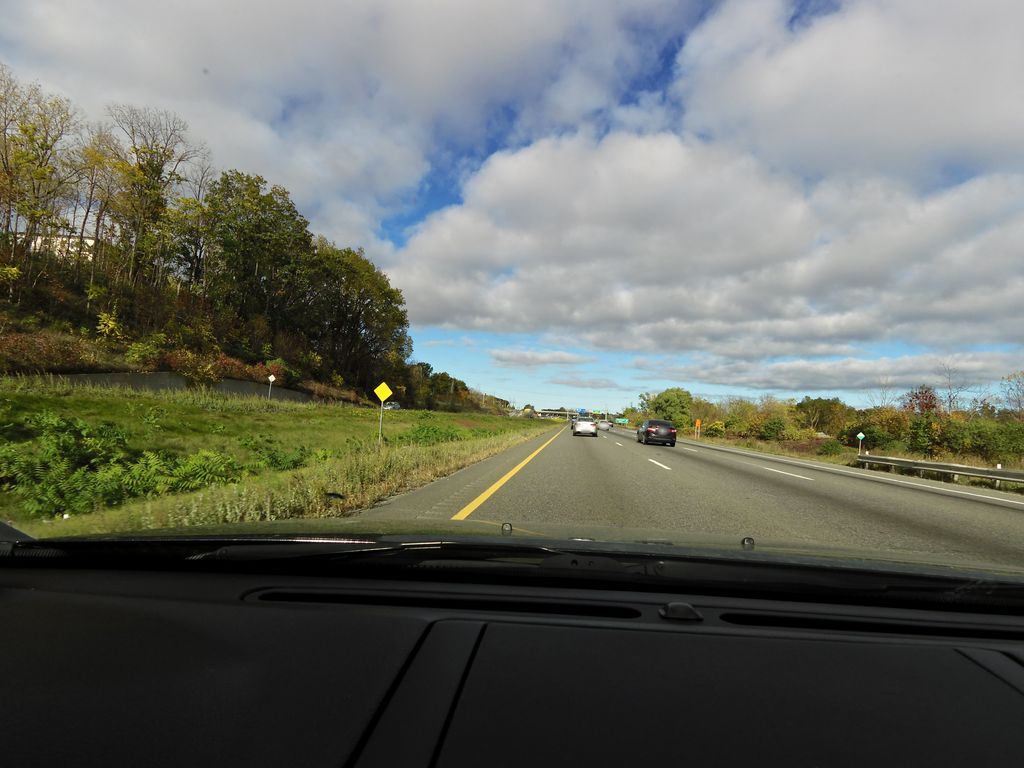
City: hamilton